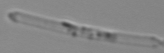
Label: Cerataulina_pelagica